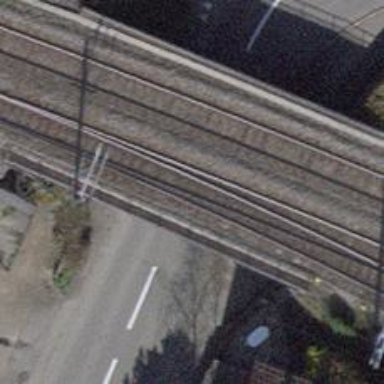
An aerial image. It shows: Single-track railway with electrified contact lines.